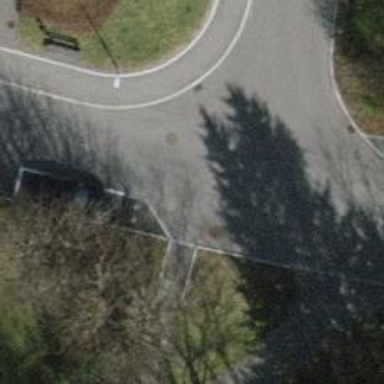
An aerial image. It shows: Road with steps.